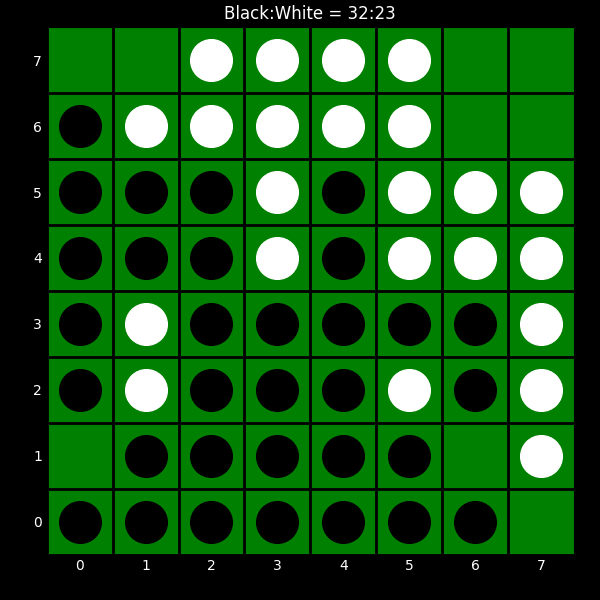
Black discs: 32
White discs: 23